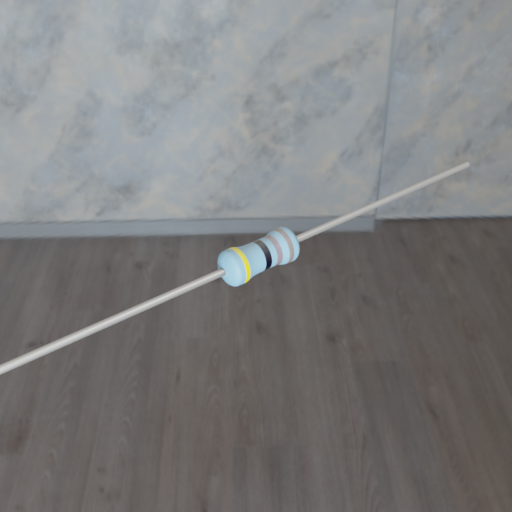
Resistor colour bands (in order): yellow, black, gray, gray